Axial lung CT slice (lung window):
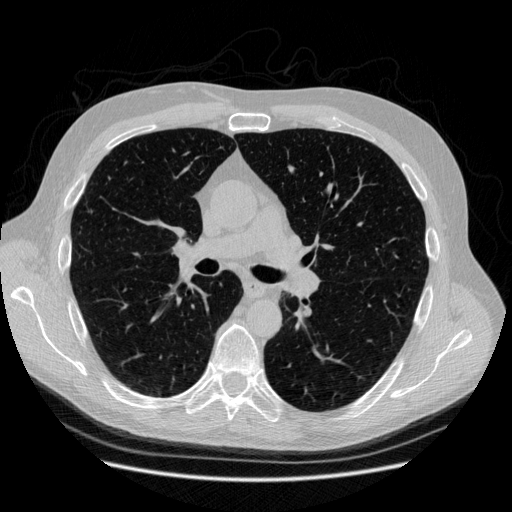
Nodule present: no